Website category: university
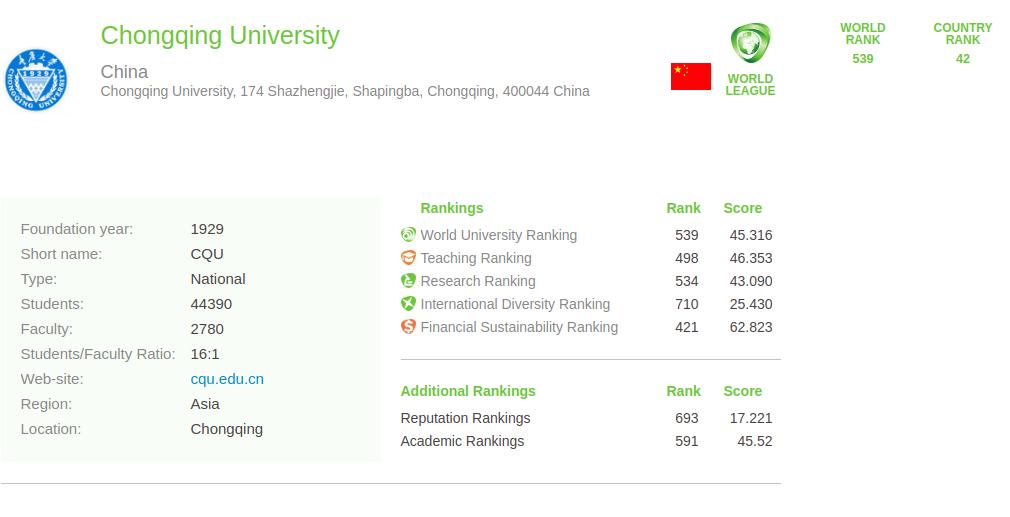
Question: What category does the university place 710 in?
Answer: International Diversity Ranking

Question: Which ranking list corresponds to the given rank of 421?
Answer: Financial Sustainability Ranking

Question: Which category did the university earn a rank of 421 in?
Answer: Financial Sustainability Ranking

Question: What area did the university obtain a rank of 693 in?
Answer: Reputation Rankings

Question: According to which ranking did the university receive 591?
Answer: Academic Rankings

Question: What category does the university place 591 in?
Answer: Academic Rankings

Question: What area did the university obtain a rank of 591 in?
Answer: Academic Rankings

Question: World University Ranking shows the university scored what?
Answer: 45.316

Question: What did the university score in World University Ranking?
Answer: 45.316

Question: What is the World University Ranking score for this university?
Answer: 45.316

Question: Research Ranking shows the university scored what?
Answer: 43.090

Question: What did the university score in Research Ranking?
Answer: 43.090

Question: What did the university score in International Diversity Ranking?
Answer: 25.430

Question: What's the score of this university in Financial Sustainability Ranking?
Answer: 62.823

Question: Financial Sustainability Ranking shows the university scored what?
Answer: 62.823

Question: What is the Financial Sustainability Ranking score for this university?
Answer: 62.823

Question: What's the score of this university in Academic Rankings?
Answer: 45.52

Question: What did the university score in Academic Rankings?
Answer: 45.52

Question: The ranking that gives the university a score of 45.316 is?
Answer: World University Ranking

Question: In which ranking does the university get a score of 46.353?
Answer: Teaching Ranking

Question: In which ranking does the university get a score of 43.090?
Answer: Research Ranking

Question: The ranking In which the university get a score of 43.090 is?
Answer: Research Ranking

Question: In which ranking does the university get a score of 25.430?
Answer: International Diversity Ranking

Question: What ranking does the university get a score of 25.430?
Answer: International Diversity Ranking

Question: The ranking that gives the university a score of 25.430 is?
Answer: International Diversity Ranking

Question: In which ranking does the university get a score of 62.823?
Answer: Financial Sustainability Ranking

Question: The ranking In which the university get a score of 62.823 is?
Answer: Financial Sustainability Ranking

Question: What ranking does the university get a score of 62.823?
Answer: Financial Sustainability Ranking

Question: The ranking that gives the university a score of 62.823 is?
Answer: Financial Sustainability Ranking

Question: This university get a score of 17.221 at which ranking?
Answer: Reputation Rankings

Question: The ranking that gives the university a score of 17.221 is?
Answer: Reputation Rankings

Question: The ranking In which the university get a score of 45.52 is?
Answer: Academic Rankings

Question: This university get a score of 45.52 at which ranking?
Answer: Academic Rankings

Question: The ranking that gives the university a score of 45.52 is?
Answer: Academic Rankings